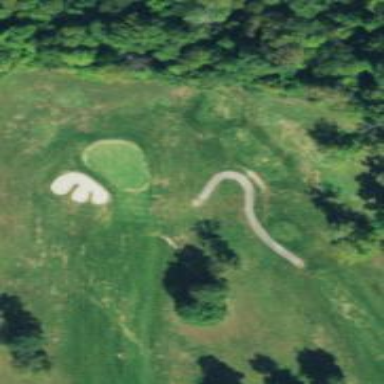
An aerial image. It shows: Path used for both walking and golf.